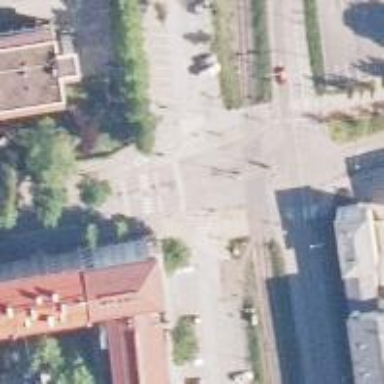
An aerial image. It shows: Level crossing along the railway.